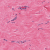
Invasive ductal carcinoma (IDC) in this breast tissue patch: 0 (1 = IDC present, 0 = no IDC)